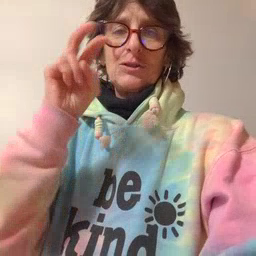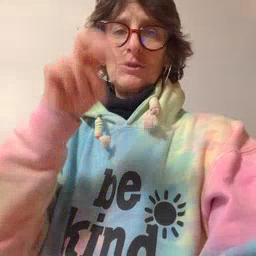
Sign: jump